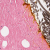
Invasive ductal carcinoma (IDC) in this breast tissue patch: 0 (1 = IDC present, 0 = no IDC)